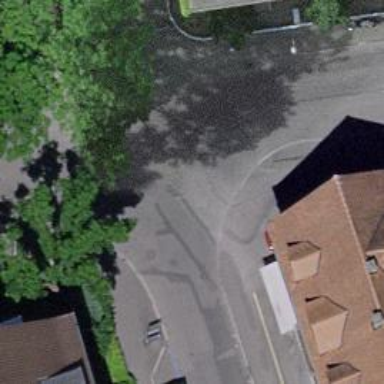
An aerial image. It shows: Kerb barrier.